Interaction volume radius: 10 \u00c5
Interaction volume height: 10 \u00c5
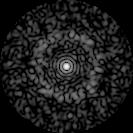
Disorder parameter: 0.8207